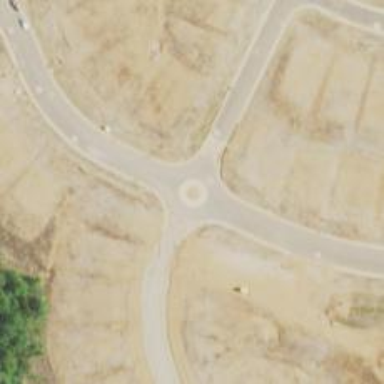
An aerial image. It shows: Mini roundabout on the road.